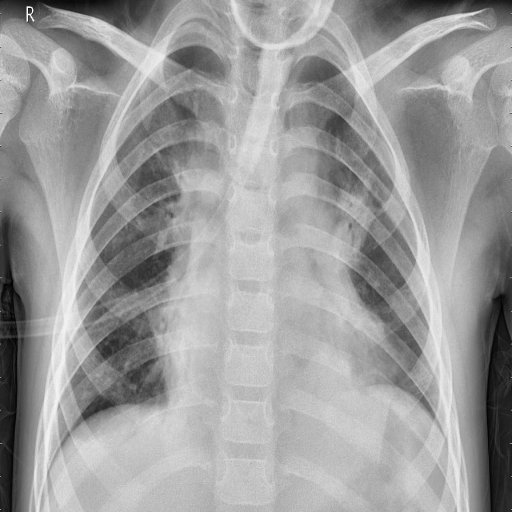
Finding: PNEUMONIA